Question: So I have a method to get all the contact phone numbers from the address book on the iPhone, but is there a way to get the phone number label? For example you can do this:

And I'd be looking to modify my method to print out the label (such as iPhone/Home/mobile/etc).
'''
ABAddressBookRef addressBook = ABAddressBookCreate();
CFArrayRef all = ABAddressBookCopyArrayOfAllPeople(addressBook);
CFIndex n = ABAddressBookGetPersonCount(addressBook);
for( int i = 0 ; i < n ; i++ )
{
ABRecordRef ref = CFArrayGetValueAtIndex(all, i);
NSString *firstName = (NSString *)ABRecordCopyValue(ref, kABPersonFirstNameProperty);
NSLog(@"Name %@", firstName);
ABMultiValueRef *phones = ABRecordCopyValue(ref, kABPersonPhoneProperty);
for(CFIndex j = 0; j < ABMultiValueGetCount(phones); j++)
{
NSString *phoneLabel = @""; // ???
CFStringRef phoneNumberRef = ABMultiValueCopyValueAtIndex(phones, j);
//CFRelease(phones);
NSString *phoneNumber = (NSString *)phoneNumberRef;
CFRelease(phoneNumberRef);
NSLog(@" - %@ (%@)", phoneNumber, phoneLabel);
[phoneNumber release];
}
}
'''
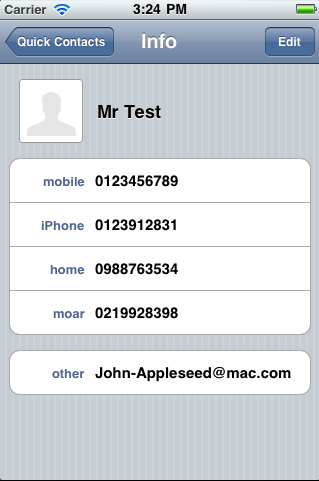
Answer: Simply use -
'''
ABMultiValueRef phones = ABRecordCopyValue(ref, kABPersonPhoneProperty);
for(CFIndex j = 0; j < ABMultiValueGetCount(phones); j++)
{
CFStringRef phoneNumberRef = ABMultiValueCopyValueAtIndex(phones, j);
CFStringRef locLabel = ABMultiValueCopyLabelAtIndex(phones, j);
NSString *phoneLabel =(NSString*) ABAddressBookCopyLocalizedLabel(locLabel);
//CFRelease(phones);
NSString *phoneNumber = (NSString *)phoneNumberRef;
CFRelease(phoneNumberRef);
CFRelease(locLabel);
NSLog(@" - %@ (%@)", phoneNumber, phoneLabel);
[phoneNumber release];
}
'''
Please see the notes for this answer about 'CFBridgingRelease' and '__bridge_transfer'.